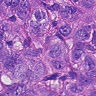
Metastatic tissue present: yes